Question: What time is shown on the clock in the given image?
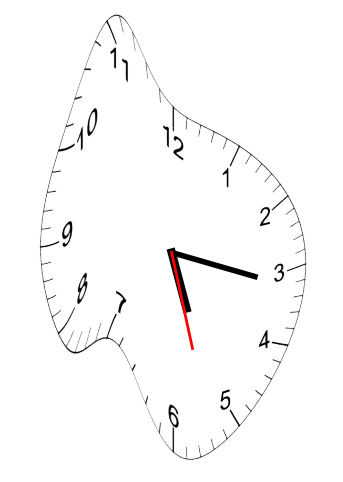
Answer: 05:16:27